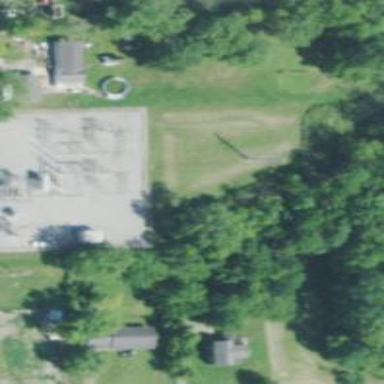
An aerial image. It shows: There is distribution substation enclosed by fence.